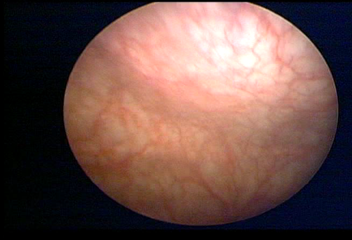
Modality: WLC
Class: Normal mucosa
Bladder cancer association: No